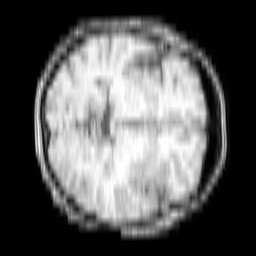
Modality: T1w
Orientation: axial
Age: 53
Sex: male
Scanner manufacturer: philips
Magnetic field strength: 1.5 T
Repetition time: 0.1849 s
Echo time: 0.001856 s